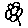
Label: flower